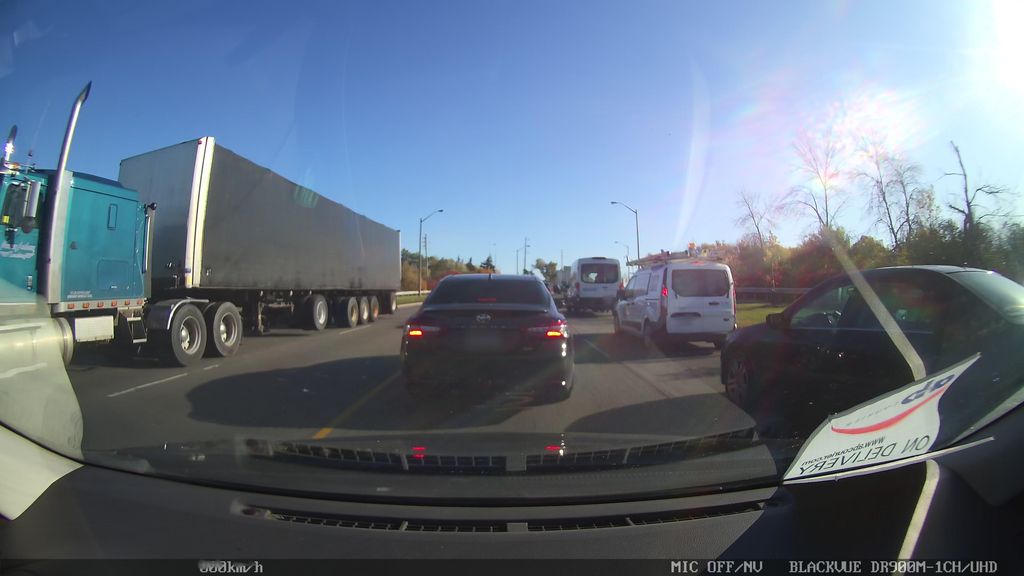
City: toronto